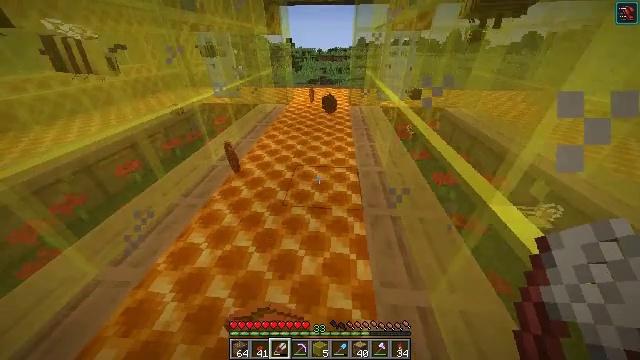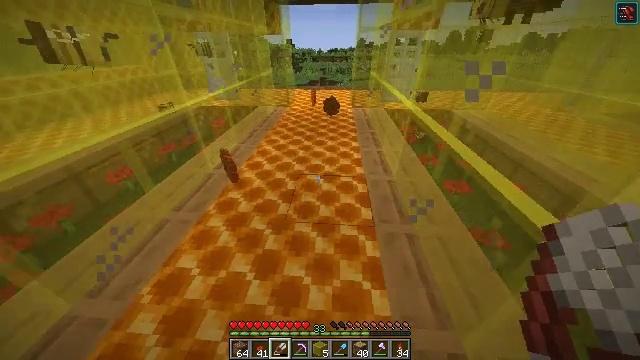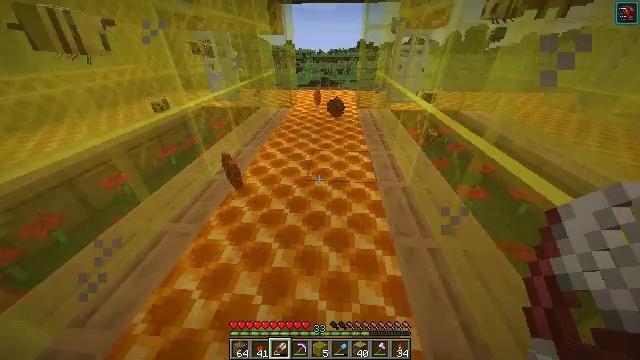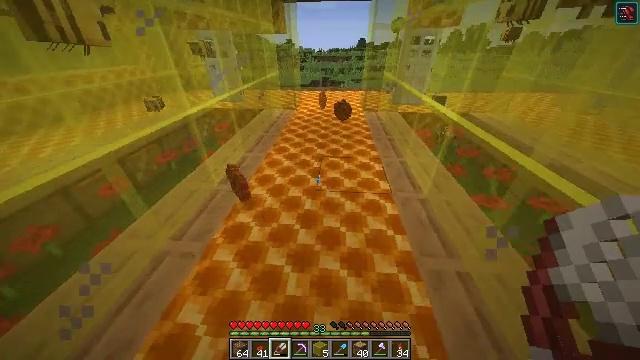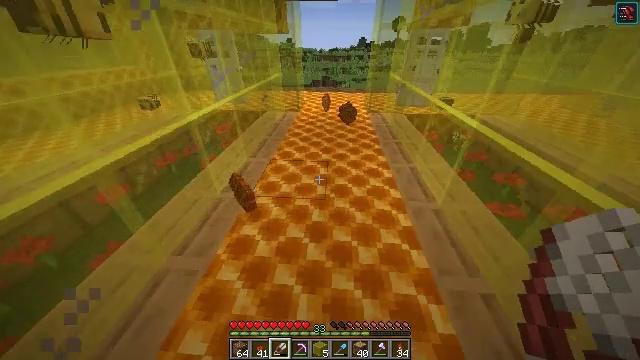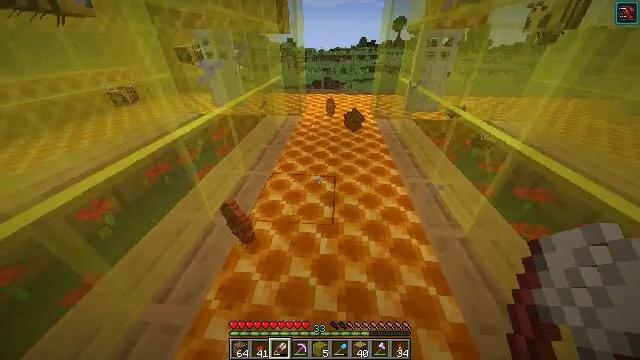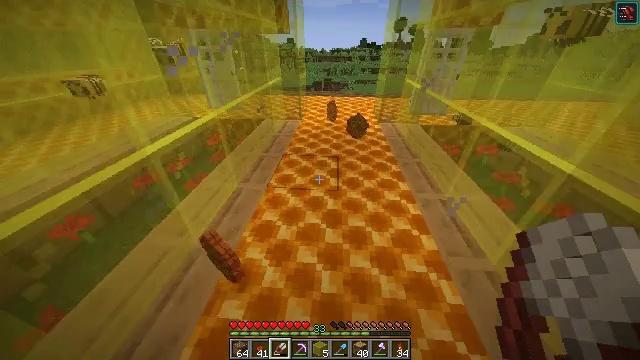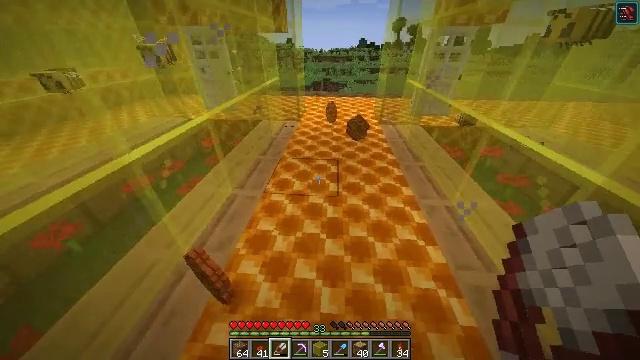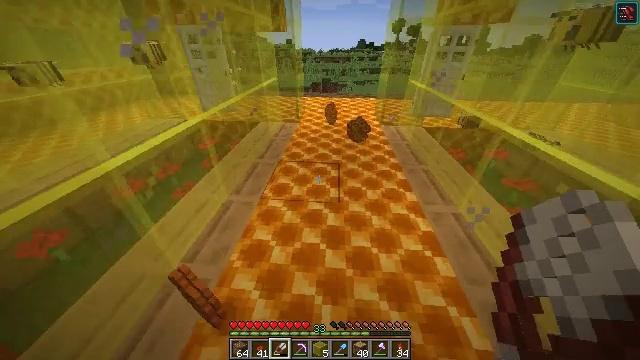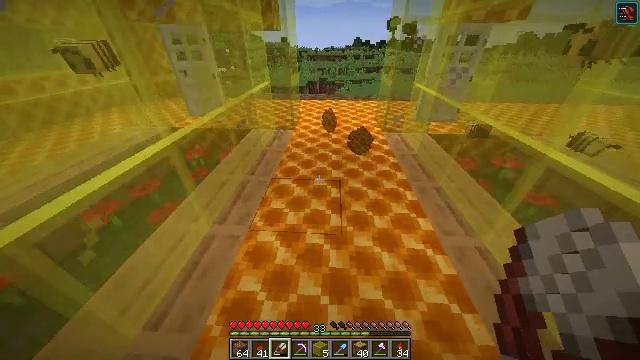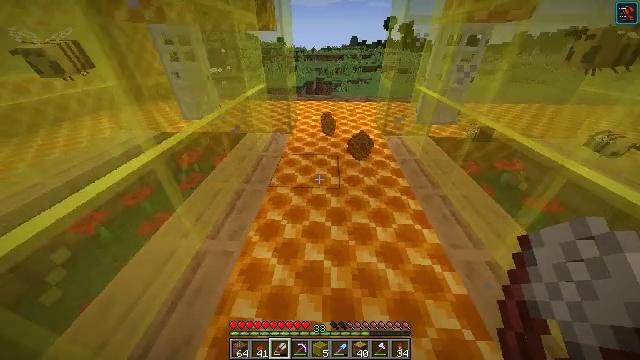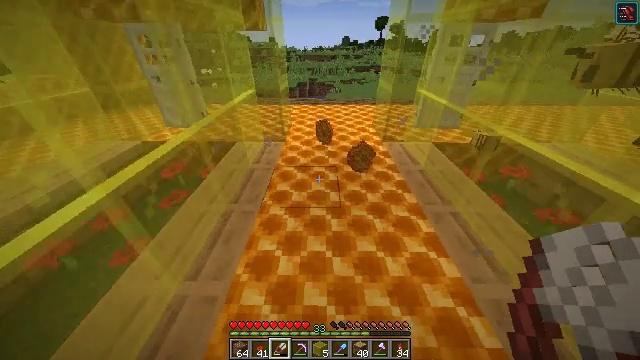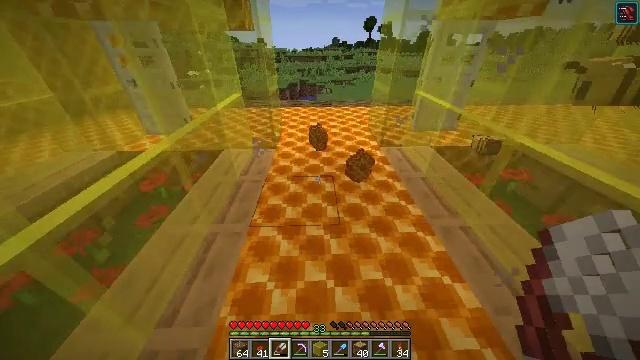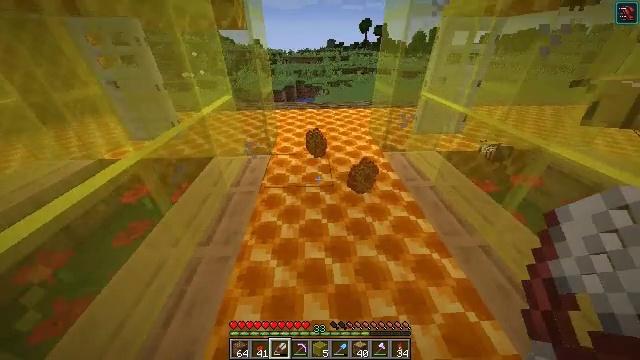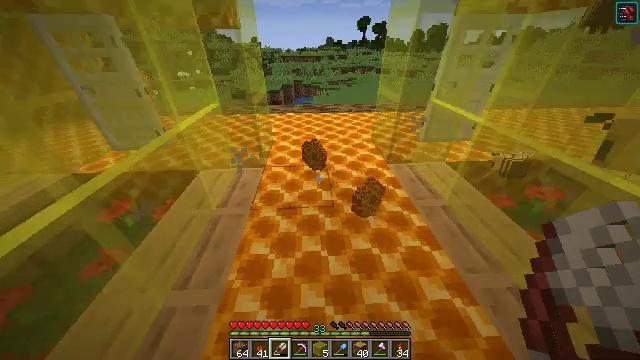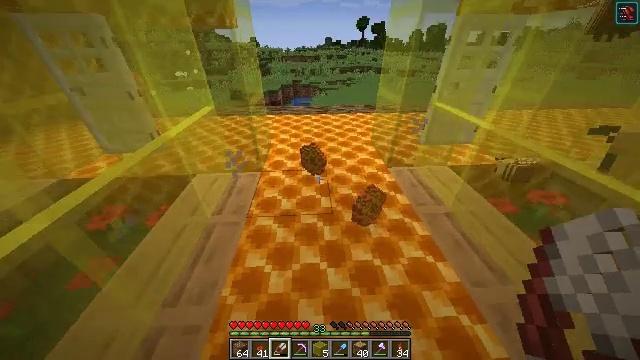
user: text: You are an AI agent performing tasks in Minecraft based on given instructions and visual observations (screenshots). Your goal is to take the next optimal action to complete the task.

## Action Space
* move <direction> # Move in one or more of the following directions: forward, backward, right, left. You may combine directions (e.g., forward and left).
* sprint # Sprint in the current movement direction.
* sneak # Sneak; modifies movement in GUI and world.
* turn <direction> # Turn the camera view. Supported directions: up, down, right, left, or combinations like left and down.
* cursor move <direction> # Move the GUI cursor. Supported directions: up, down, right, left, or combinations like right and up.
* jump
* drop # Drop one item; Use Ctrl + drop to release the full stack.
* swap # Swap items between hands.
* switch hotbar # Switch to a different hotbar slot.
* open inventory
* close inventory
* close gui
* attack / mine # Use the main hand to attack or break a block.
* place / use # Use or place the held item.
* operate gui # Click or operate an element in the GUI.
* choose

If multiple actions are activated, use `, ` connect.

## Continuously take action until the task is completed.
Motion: motion action
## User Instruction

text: Combine 4 honeycombs to form a honeycomb block.
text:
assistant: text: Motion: move forward and move left
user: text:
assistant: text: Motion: move forward and move left
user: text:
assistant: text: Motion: move forward and move left
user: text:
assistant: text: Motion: move forward
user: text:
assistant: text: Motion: move forward
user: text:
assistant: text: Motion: move forward
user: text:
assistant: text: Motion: move forward
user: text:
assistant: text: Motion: move forward
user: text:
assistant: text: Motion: move forward, turn right
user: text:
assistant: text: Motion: move forward
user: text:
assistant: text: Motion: move forward, turn right
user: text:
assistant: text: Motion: move forward, turn right
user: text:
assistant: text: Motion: move forward
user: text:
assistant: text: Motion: move forward
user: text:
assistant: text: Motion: move forward
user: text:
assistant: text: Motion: move forward
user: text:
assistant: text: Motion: move forward, turn right and down
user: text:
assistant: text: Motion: move forward, turn right and down
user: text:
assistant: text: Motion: move forward, turn right and down
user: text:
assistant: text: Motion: move forward, turn right and down
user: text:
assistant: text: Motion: move forward, turn right and down
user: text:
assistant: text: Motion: turn right and down
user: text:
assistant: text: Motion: turn right
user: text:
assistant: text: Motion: turn right
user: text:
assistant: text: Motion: turn right
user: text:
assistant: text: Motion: turn right and down
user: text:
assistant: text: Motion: turn right and down
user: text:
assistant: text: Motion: turn right and down
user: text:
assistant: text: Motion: turn right
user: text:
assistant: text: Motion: turn right and up